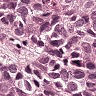
Metastatic tissue present: yes